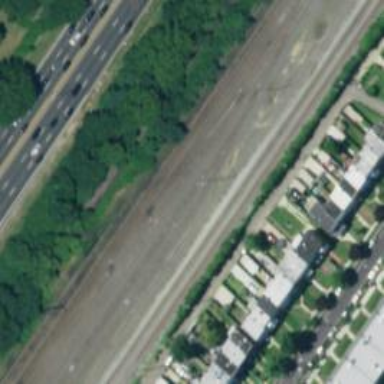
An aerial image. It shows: Railway siding for service.